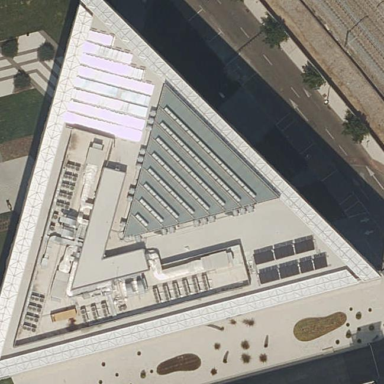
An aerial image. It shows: Office building.